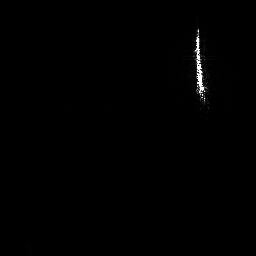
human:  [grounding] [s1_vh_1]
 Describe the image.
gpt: In the satellite image, there is  <ref>1 medium ship </ref> <box>[[73, 9, 80, 41, 0]]</box> located at top right.